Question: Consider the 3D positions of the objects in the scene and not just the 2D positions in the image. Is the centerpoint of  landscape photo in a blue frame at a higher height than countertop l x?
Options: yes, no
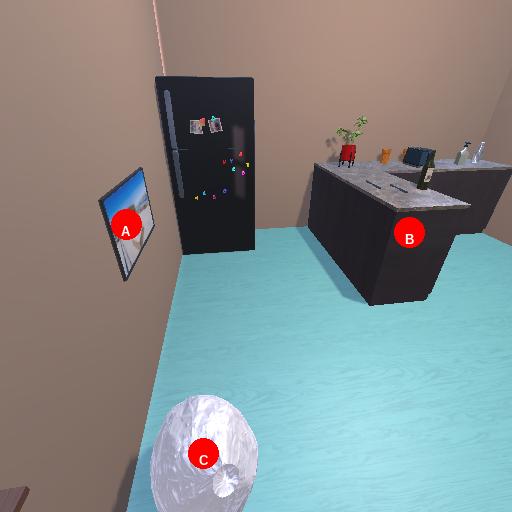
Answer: yes